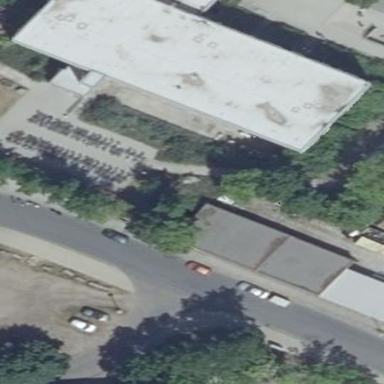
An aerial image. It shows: School building.